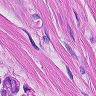
Metastatic tissue present: yes